Question: I have 4 'UIButtons' with 'constraints' on all 4 sides of each, and a width 'constraint'. ('Xcode' made me set the width 'constraint' on 3 of them, but I did 4, just to make things simpler in the coding.)
I then added all 4 width 'constraints' to an 'NSArray'. When I set the width 'constraint' to the following:
'''
[self.constraintArray[0] setConstant:cellWdith / 3];
[self.constraintArray[1] setConstant:cellWdith / 3];
[self.constraintArray[3] setConstant:cellWdith / 3];
[self.constraintArray[2] setConstant:0];
'''
I don't get any errors. But when I set the 'constraints' to this:
'''
[self.constraintArray[1] setConstant:cellWidth / 6];
[self.constraintArray[2] setConstant:cellWidth / 6];
[self.constraintArray[3] setConstant:cellWidth / 3];
[self.constraintArray[0] setConstant:cellWidth / 3];
'''
'Xcode' gives me an error saying it can't satisfy all the 'constraints'. But in the simulator, everything looks as it should.
Error from simulator 'Xcode':
'''
Unable to simultaneously satisfy constraints.
Probably at least one of the constraints in the following list is one you don't want. Try this: (1) look at each constraint and try to figure out which you don't expect; (2) find the code that added the unwanted constraint or constraints and fix it. (Note: If you're seeing NSAutoresizingMaskLayoutConstraints that you don't understand, refer to the documentation for the UIView property translatesAutoresizingMaskIntoConstraints)
(
"<NSLayoutConstraint:0x7fcd51552710 H:[UIButton:0x7fcd514f64b0'Income'(62)]>",
"<NSLayoutConstraint:0x7fcd5155b630 H:[UIButton:0x7fcd5155b410'All'(125)]>",
"<NSLayoutConstraint:0x7fcd5155daf0 H:[UIButton:0x7fcd5155d8b0'Expense'(0)]>",
"<NSLayoutConstraint:0x7fcd5155de40 H:[UIButton:0x7fcd5156e5e0'Button'(125)]>",
"<NSLayoutConstraint:0x7fcd5156eb30 H:|-(0)-[UIButton:0x7fcd5156e5e0'Button'] (Names: '|':UITableViewCellContentView:0x7fcd515525f0 )>",
"<NSLayoutConstraint:0x7fcd5156ebd0 H:[UIButton:0x7fcd5156e5e0'Button']-(0)-[UIButton:0x7fcd514f64b0'Income']>",
"<NSLayoutConstraint:0x7fcd5157f620 H:[UIButton:0x7fcd514f64b0'Income']-(0)-[UIButton:0x7fcd5155d8b0'Expense']>",
"<NSLayoutConstraint:0x7fcd5157f710 H:[UIButton:0x7fcd5155b410'All']-(0)-| (Names: '|':UITableViewCellContentView:0x7fcd515525f0 )>",
"<NSLayoutConstraint:0x7fcd5157f7b0 H:[UIButton:0x7fcd5155d8b0'Expense']-(0)-[UIButton:0x7fcd5155b410'All']>",
"<NSLayoutConstraint:0x7fcd515bb460 'UIView-Encapsulated-Layout-Width' H:[UITableViewCellContentView:0x7fcd515525f0(375)]>"
)
Will attempt to recover by breaking constraint
<NSLayoutConstraint:0x7fcd5155de40 H:[UIButton:0x7fcd5156e5e0'Button'(125)]>
Make a symbolic breakpoint at UIViewAlertForUnsatisfiableConstraints to catch this in the debugger.
The methods in the UIConstraintBasedLayoutDebugging category on UIView listed in <UIKit/UIView.h> may also be helpful.
'''
What can I do to not get the error?
Here is an image of the 'constraints':

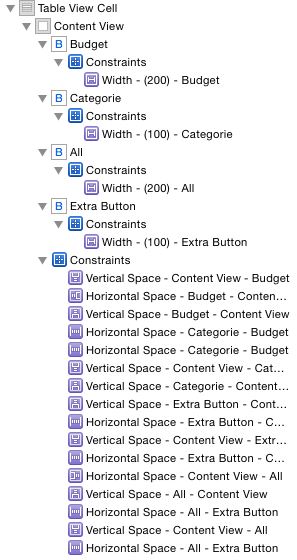
Answer: The error log shows that you have 4 buttons, each with a fixed size. The buttons are each constrained to have zero gap between them and their nearest neighbouring button, (or the edge of the table view cell's content view for the ones on the edges). For all of these constraints to be satisfied, the width of the cell would have to be the sum of the constrained widths of the buttons. But this is not the case after only one of your constraints' constants has been changed: 125 + 0 + 62 + 125 != 375.
Since you are ensuring programmatically that your buttons' combined width fills the width of the cell, you can remove the constraint that ties your final button's trailing edge to the cell's trailing edge. That way there will never be a constraint conflict, even after just one constraint has been changed.
Also It seems that your variable cellWidth is an integer rather than a CGFloat, so you are doing integer division, which always returns an integer. 375 / 6 = 62, but 375.0 / 6.0 = 62.5.